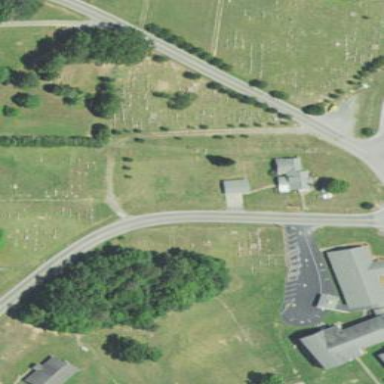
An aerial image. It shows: Cemetery.